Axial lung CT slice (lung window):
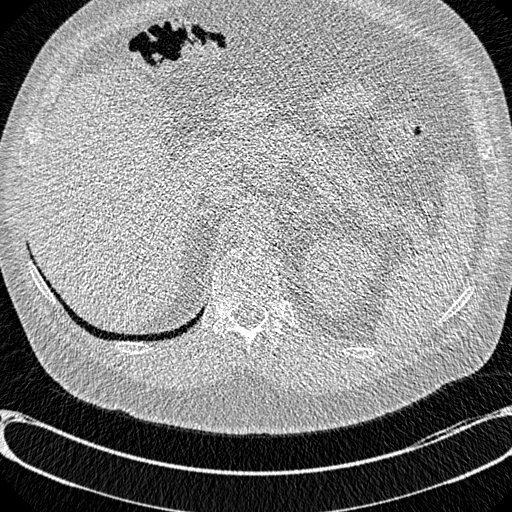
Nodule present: no